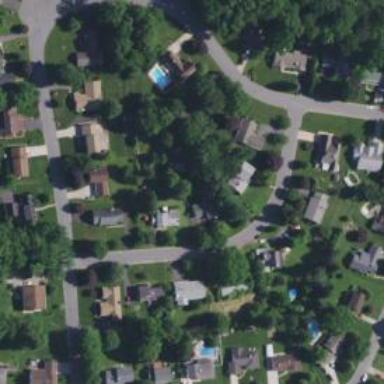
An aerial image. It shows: Neighborhood.